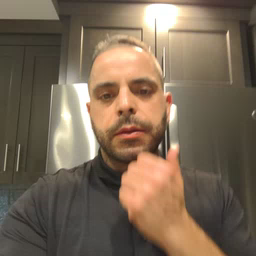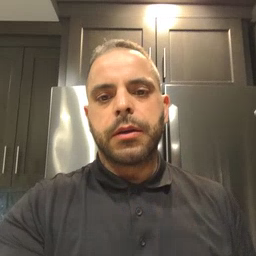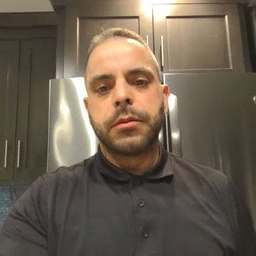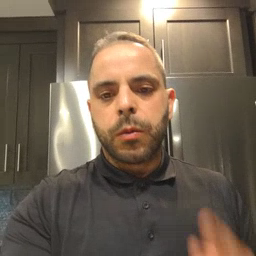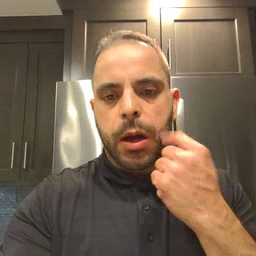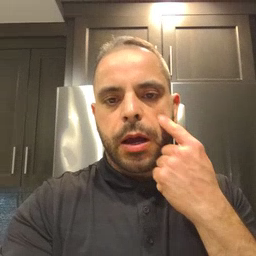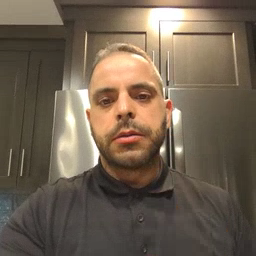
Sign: cry